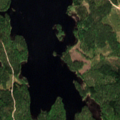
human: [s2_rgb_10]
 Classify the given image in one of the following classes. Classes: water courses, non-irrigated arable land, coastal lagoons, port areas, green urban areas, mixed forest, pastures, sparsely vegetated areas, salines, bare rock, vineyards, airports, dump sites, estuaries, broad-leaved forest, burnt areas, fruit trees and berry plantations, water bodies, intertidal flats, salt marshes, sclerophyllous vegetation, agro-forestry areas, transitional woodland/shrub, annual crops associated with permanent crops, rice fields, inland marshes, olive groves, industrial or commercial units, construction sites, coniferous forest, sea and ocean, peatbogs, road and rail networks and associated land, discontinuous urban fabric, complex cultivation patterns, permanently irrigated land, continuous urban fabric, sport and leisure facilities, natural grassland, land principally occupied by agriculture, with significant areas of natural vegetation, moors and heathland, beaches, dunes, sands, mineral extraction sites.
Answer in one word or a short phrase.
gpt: coniferous forest, mixed forest, transitional woodland/shrub, water bodies